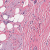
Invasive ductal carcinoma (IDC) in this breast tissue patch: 1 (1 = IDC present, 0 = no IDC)